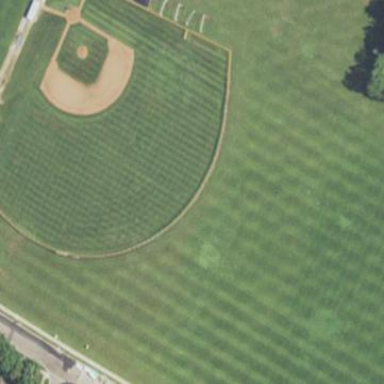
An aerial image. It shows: Baseball pitch for leisure land.